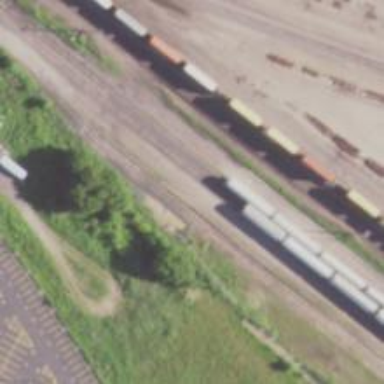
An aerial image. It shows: Railway crossing.